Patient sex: M
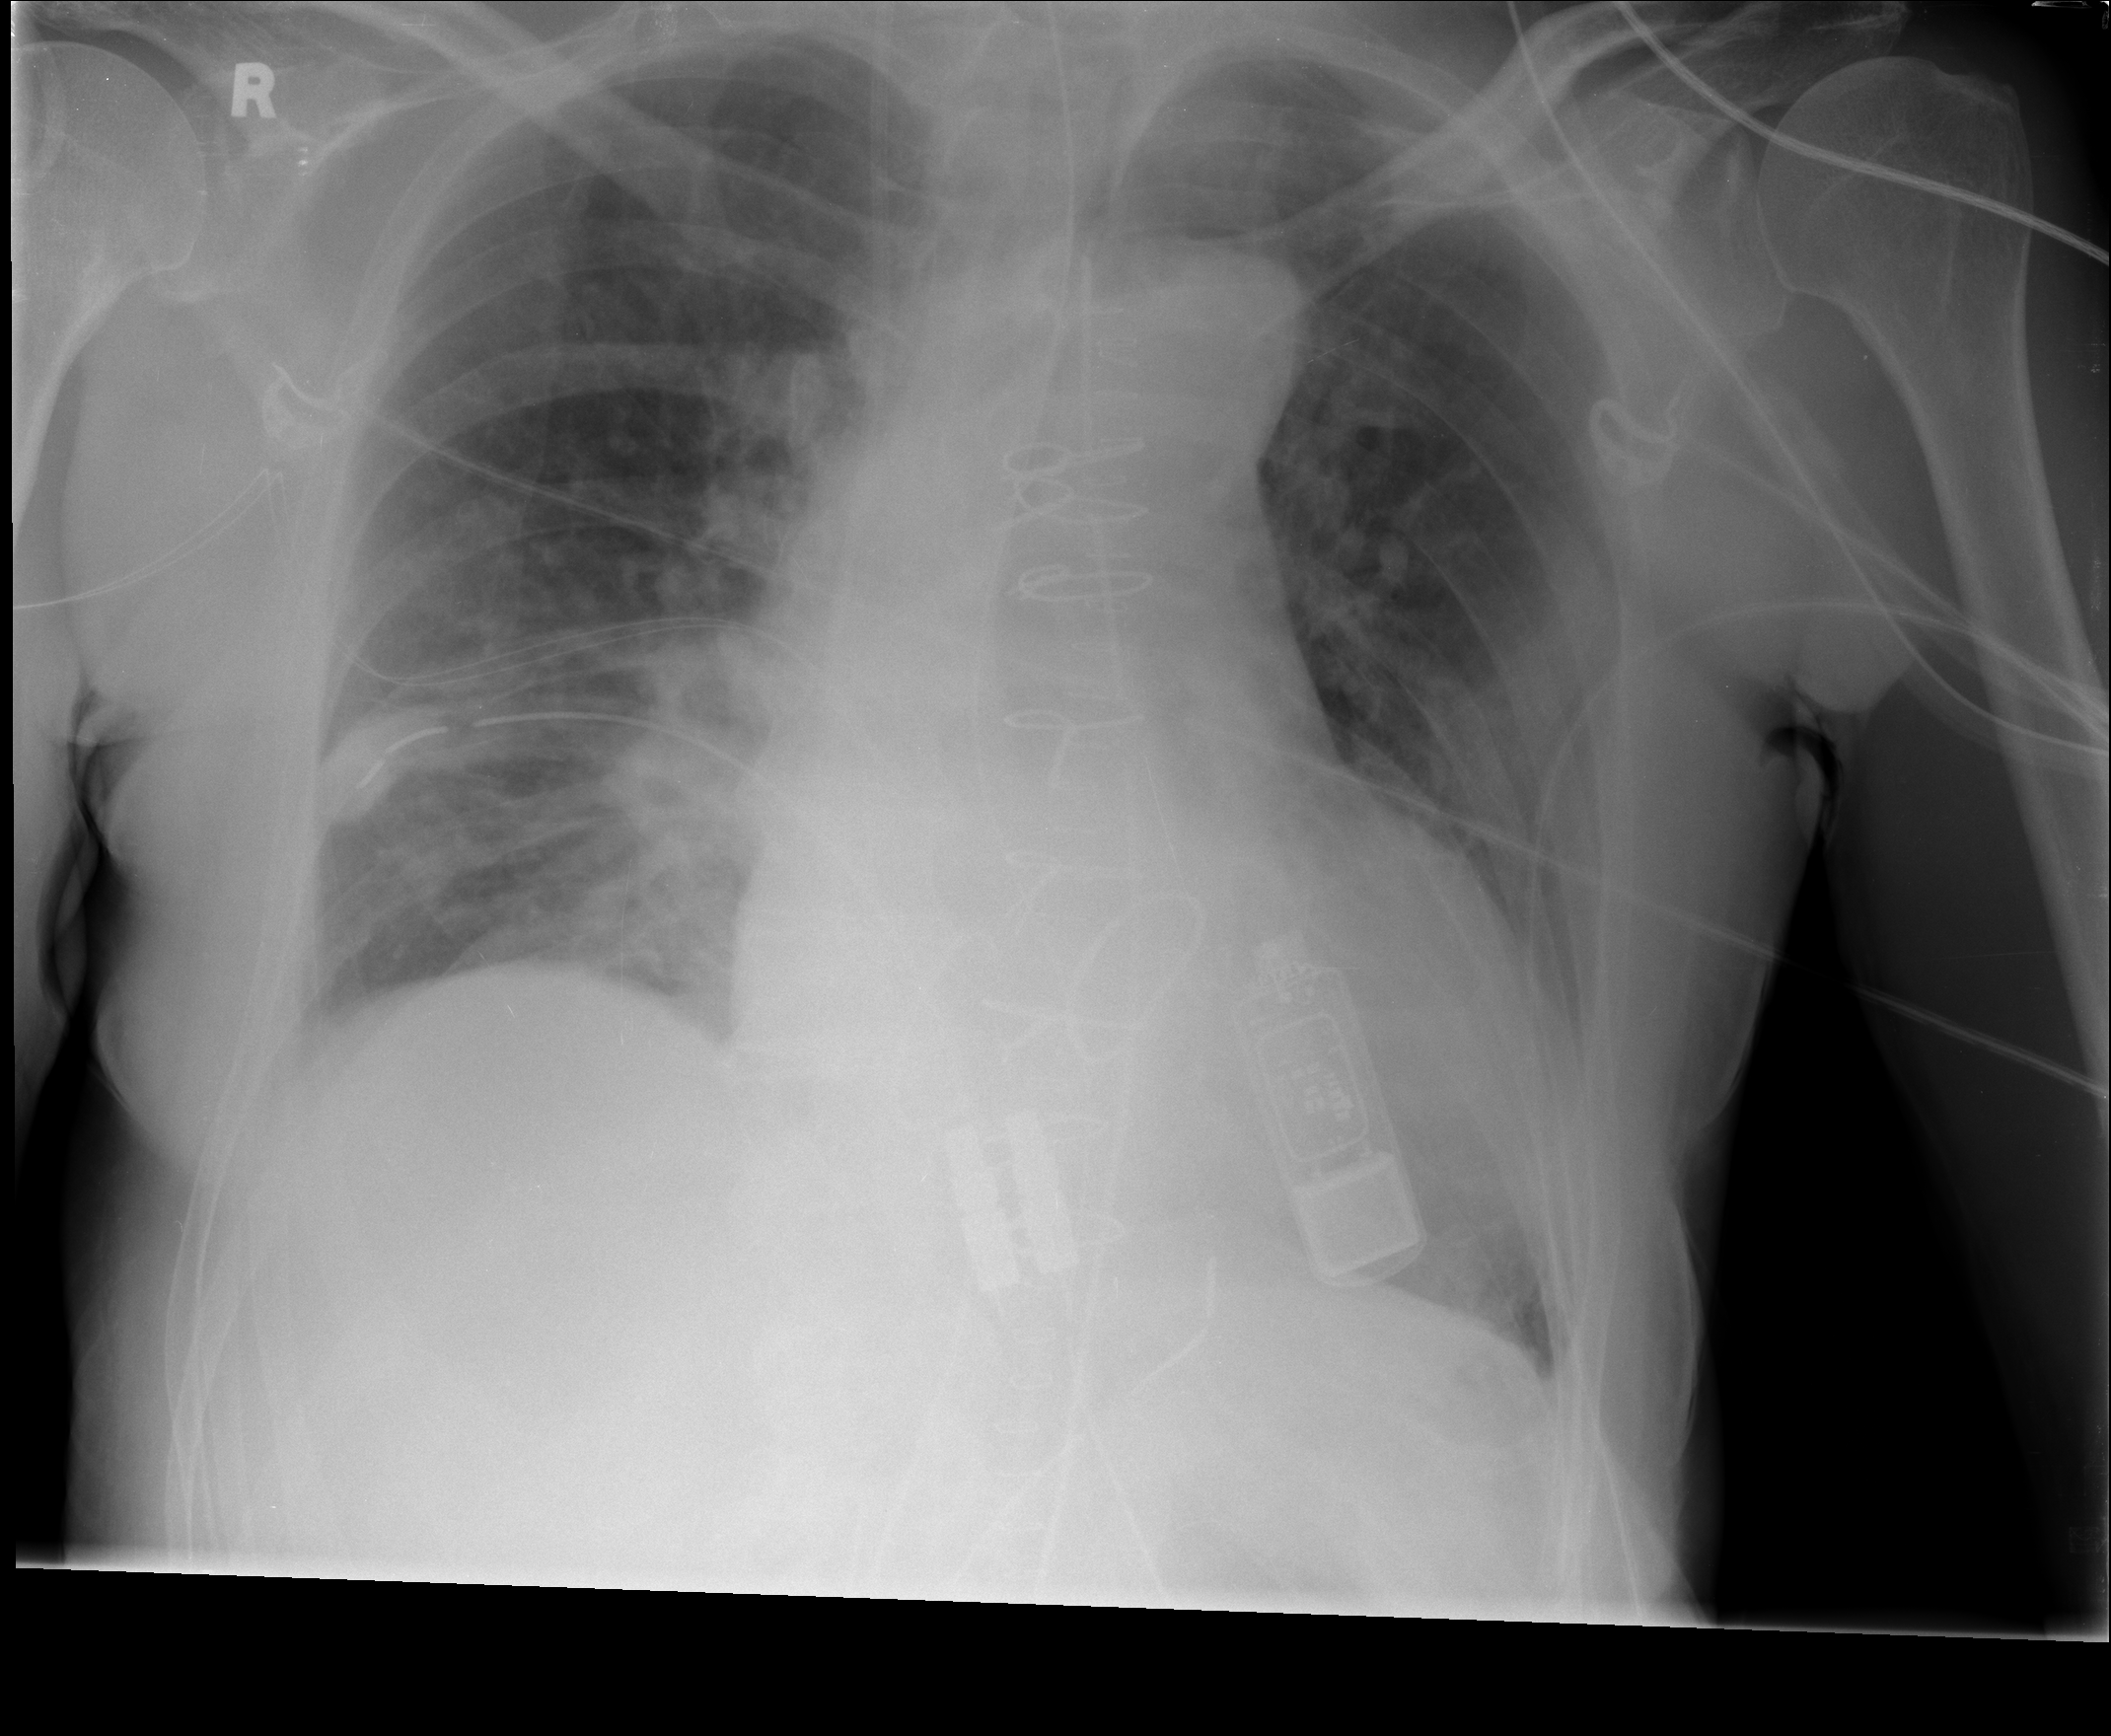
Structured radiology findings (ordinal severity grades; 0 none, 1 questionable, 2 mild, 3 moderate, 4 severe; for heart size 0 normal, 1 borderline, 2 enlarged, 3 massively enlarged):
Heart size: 2
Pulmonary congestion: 2
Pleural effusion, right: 2
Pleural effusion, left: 2
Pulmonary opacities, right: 0
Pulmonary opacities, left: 0
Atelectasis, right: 1
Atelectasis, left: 1